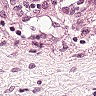
Metastatic tissue present: no